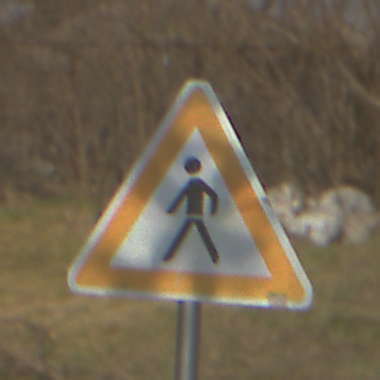
Verkehrszeichen: FussgaengerRechts
Umgebung: Outdoor, Suburban
Tageszeit: MorningAfternoon
Wetter: PartlyCloudy
Licht: Natural
Jahreszeit: NotSpecified
Kontrast: HighContrast